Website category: sports
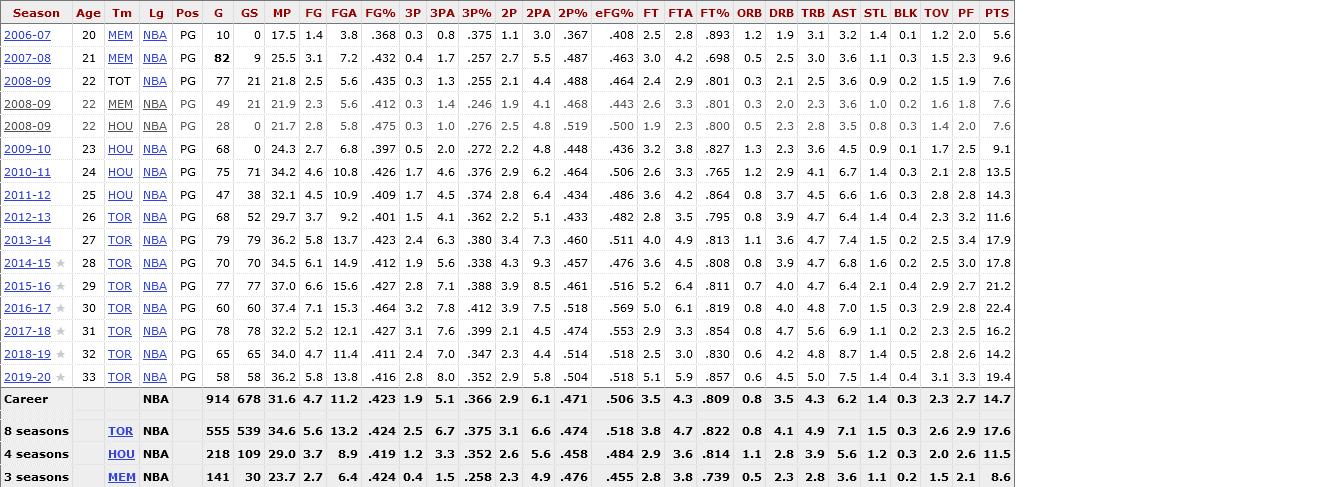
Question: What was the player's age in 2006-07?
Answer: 20

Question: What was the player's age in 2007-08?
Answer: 21

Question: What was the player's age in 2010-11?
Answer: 24

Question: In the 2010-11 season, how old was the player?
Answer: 24

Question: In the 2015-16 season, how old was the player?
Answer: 29

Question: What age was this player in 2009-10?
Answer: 23

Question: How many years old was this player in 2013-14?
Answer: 27

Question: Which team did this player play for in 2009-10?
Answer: HOU

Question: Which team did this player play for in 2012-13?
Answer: TOR

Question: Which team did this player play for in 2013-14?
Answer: TOR

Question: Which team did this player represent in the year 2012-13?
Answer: TOR

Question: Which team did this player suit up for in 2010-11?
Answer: HOU

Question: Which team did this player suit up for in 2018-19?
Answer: TOR

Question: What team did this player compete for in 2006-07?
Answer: MEM

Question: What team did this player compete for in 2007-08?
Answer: MEM

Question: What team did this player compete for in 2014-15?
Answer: TOR

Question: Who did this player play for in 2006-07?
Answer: MEM

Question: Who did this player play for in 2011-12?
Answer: HOU

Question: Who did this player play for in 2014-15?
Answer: TOR

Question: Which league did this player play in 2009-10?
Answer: NBA

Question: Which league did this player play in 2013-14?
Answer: NBA

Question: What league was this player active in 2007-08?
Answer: NBA

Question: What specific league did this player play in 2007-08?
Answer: NBA

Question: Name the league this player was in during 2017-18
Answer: NBA

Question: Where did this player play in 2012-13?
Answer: NBA

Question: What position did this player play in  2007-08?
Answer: PG

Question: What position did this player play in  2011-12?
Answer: PG

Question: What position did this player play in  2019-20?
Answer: PG

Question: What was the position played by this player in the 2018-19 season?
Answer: PG

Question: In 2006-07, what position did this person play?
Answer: PG

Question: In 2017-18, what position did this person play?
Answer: PG

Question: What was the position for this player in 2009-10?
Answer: PG

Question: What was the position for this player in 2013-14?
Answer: PG

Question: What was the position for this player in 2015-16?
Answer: PG

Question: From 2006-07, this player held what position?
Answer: PG

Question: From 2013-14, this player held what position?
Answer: PG

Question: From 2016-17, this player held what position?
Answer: PG

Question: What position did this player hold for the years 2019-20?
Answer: PG

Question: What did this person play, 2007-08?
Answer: PG

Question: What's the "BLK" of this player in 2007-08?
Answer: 0.3

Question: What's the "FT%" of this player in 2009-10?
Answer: .827

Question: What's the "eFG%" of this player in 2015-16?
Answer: .516

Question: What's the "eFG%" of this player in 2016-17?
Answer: .569

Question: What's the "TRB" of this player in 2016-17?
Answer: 4.8

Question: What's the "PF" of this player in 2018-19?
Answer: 2.6

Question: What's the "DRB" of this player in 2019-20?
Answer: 4.5

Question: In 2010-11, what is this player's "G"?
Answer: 75

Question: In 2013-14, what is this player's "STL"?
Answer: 1.5

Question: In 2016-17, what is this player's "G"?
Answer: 60

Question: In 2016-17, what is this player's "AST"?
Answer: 7.0

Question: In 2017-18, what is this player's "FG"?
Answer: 5.2

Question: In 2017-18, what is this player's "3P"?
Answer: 3.1

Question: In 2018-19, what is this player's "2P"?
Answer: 2.3

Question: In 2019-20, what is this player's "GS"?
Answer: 58

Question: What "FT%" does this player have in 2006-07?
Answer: .893

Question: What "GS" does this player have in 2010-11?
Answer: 71

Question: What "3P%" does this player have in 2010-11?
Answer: .376

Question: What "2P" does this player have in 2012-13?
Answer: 2.2

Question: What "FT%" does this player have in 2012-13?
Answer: .795

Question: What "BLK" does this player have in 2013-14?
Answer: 0.2

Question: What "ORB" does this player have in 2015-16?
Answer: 0.7

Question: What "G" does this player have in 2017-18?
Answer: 78

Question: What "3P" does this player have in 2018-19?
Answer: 2.4

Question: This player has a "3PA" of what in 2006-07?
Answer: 0.8